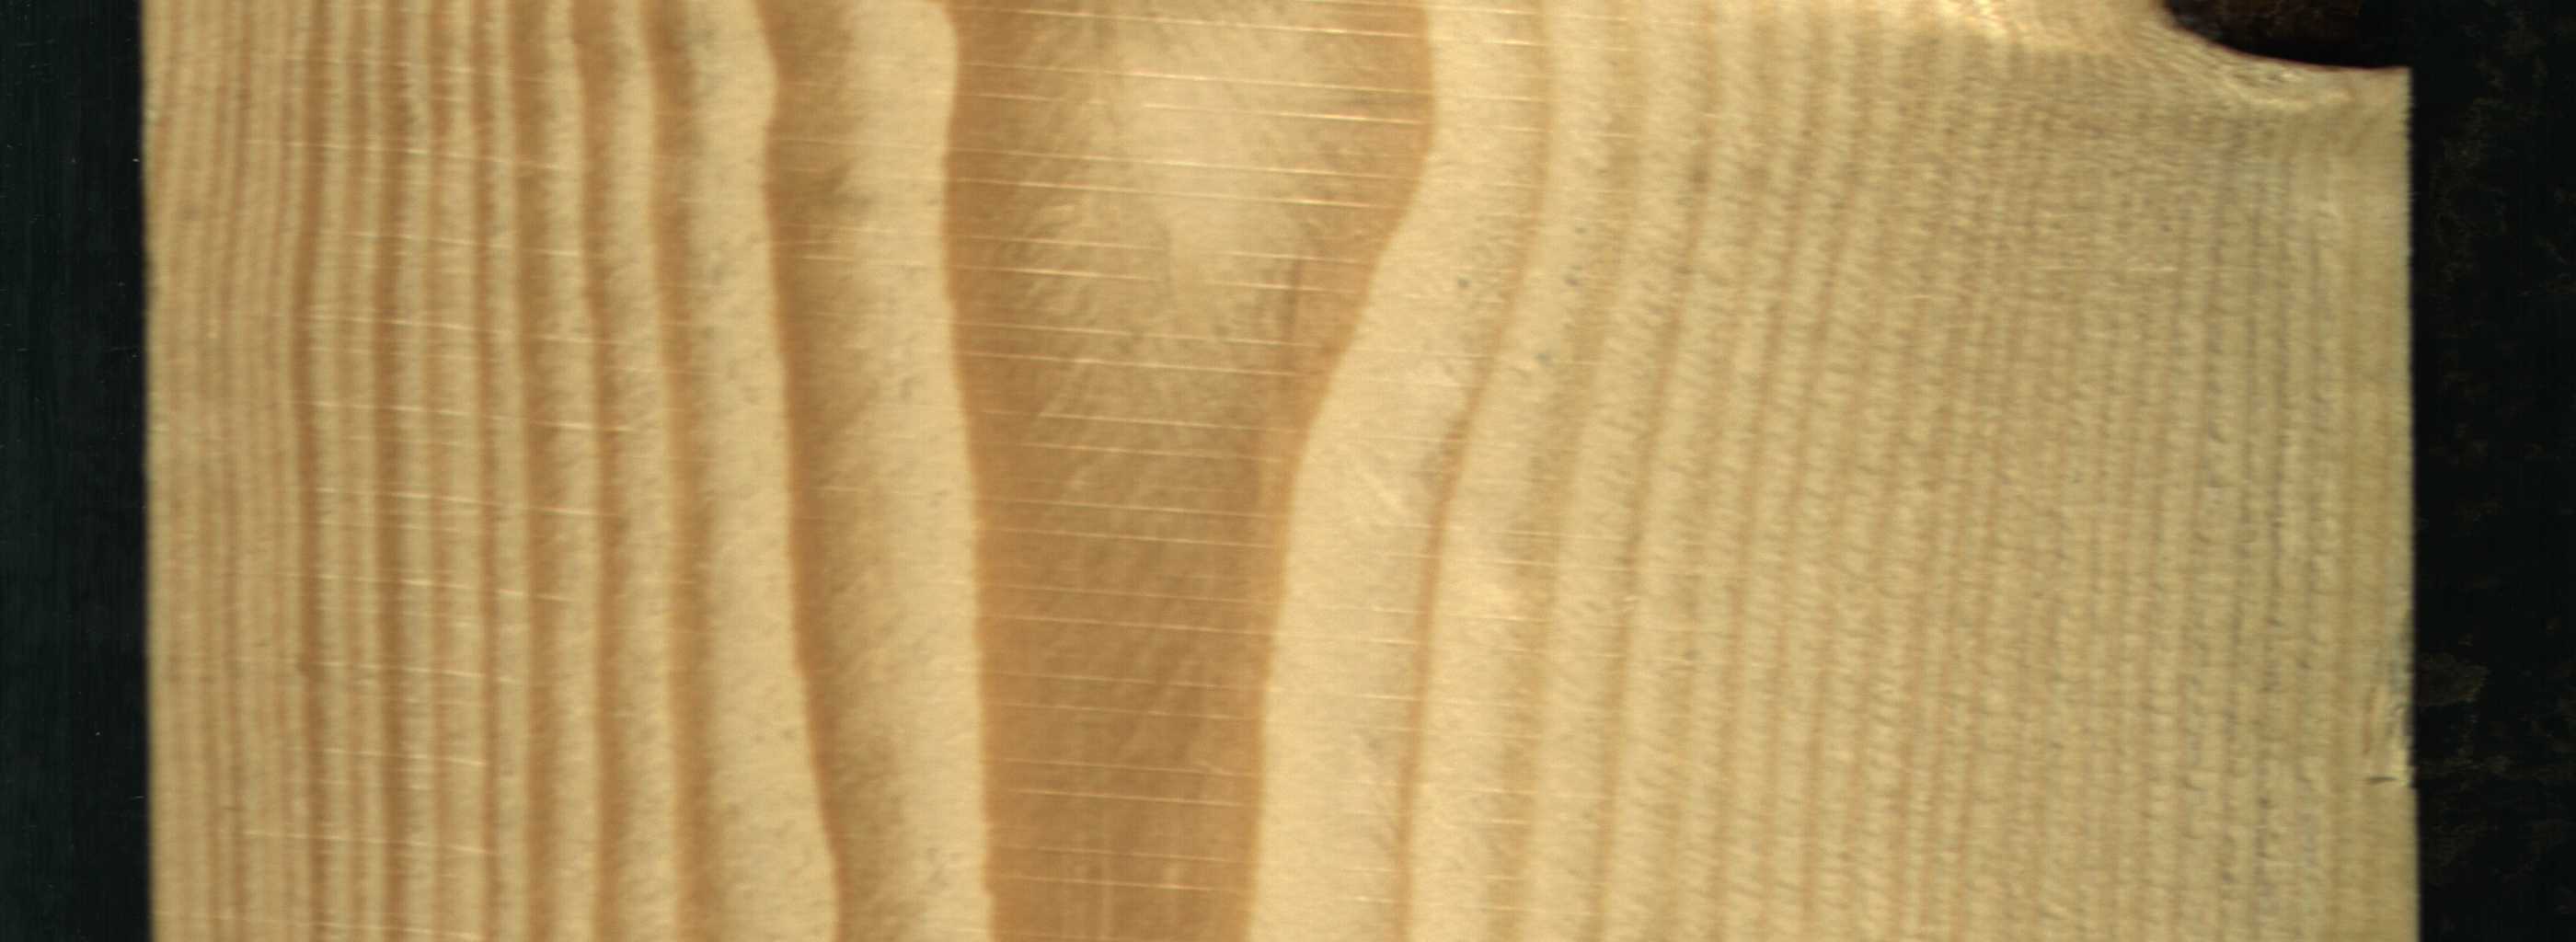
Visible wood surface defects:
Knot_missing